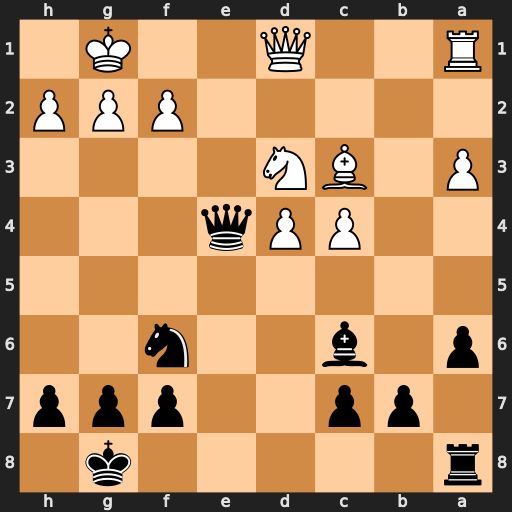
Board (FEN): r5k1/1pp2ppp/p1b2n2/8/2PPq3/P1BN4/5PPP/R2Q2K1
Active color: b
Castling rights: -
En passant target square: -
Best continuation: Qxg2#